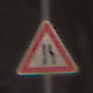
Verkehrszeichen: EinseitigVerengteFahrbahnRechts
Umgebung: Outdoor, Nature
Tageszeit: MorningAfternoon
Wetter: Overcast
Licht: Natural
Jahreszeit: Winter
Kontrast: LowContrast